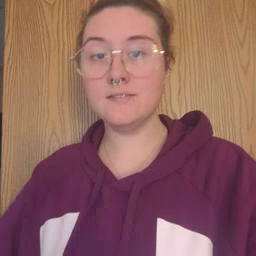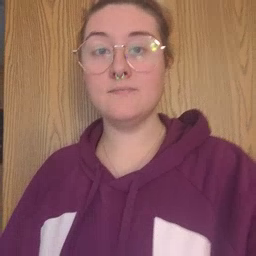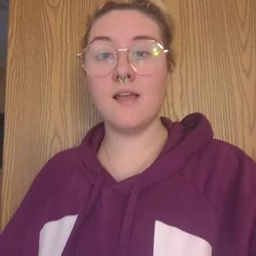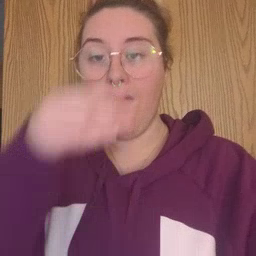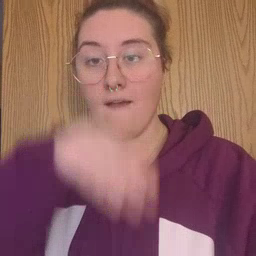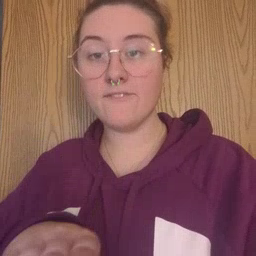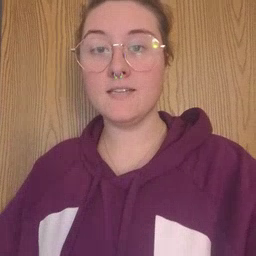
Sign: elephant